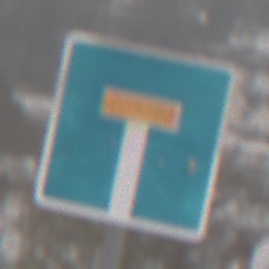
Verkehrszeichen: Sackgasse
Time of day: Midday
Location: Outdoor (Nature)
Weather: Overcast
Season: Winter
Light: Natural